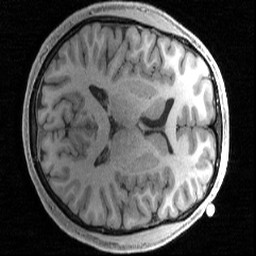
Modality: T1w
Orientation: axial
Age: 21
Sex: female
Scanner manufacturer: siemens
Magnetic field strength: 3 T
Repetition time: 2.4 s
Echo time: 0.00231 s